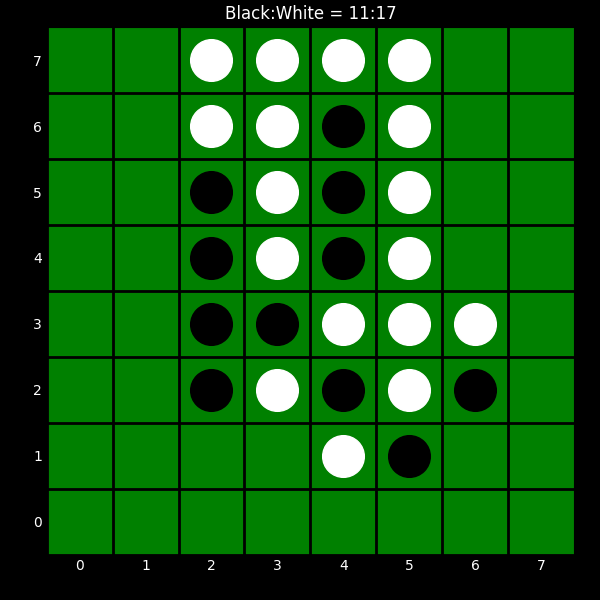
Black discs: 11
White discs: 17